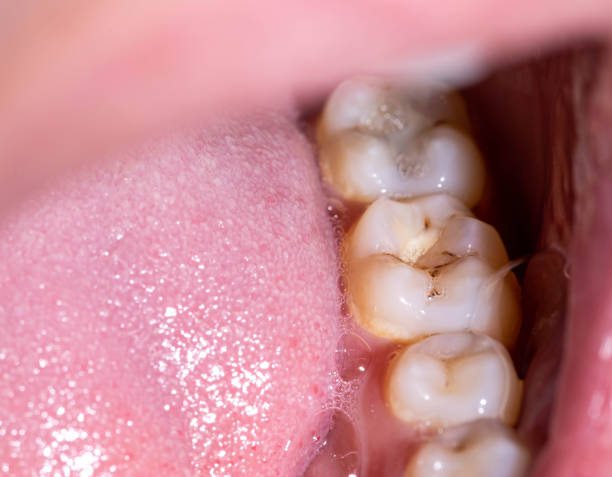
Condition: Caries